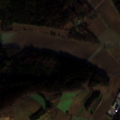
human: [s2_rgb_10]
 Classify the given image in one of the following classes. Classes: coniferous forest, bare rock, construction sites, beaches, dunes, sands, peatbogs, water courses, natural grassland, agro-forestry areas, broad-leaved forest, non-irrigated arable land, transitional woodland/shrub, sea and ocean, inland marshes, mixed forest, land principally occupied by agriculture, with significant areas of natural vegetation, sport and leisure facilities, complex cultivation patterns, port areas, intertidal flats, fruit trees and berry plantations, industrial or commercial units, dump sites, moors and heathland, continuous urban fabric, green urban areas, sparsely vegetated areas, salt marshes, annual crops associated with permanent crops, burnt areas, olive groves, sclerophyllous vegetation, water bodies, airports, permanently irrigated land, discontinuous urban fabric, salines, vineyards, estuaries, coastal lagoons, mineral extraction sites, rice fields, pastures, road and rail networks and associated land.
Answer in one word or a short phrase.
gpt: discontinuous urban fabric, non-irrigated arable land, complex cultivation patterns, mixed forest